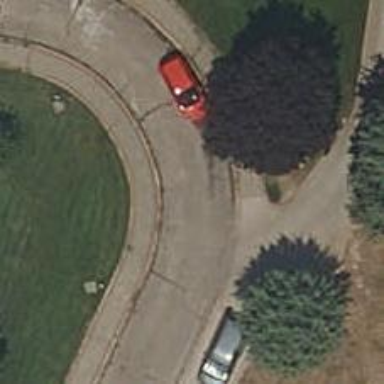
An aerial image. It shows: Asphalt service road.